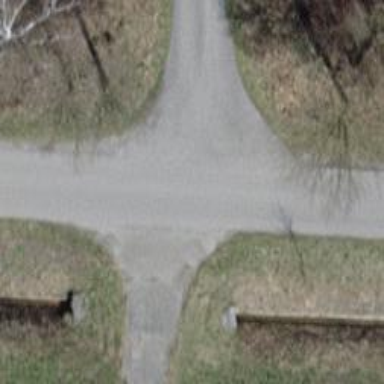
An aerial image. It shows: Unclassified road with asphalt surface.